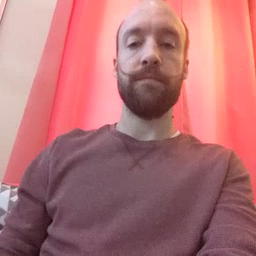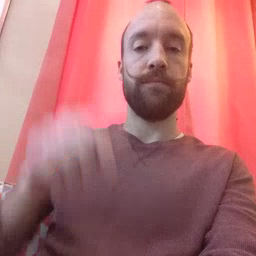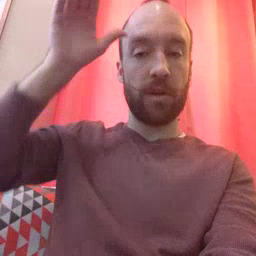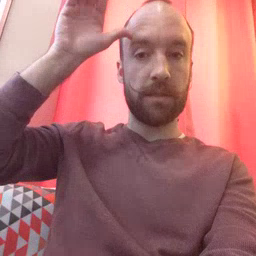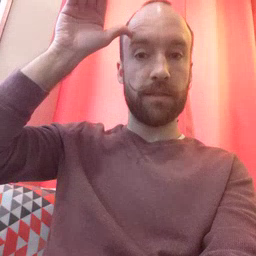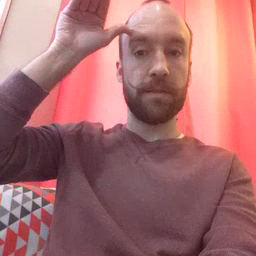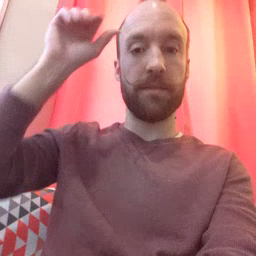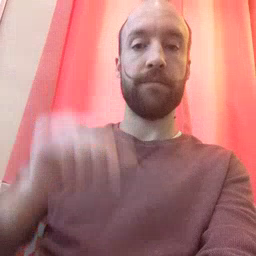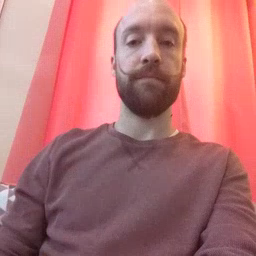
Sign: donkey